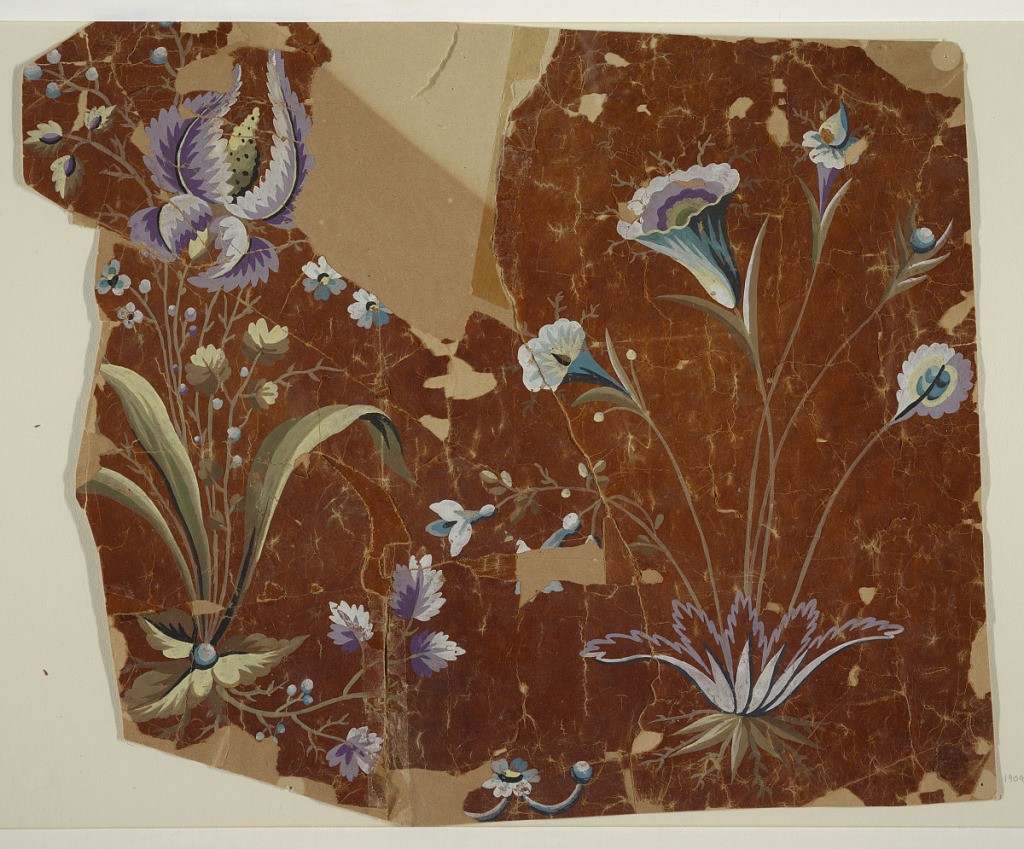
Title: Design for an Embroidered or Woven Border
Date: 1815–1840
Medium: Brush and gouache on oily tracing paper
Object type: Drawing
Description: Shown are two plants of different designs united naturalistic and fnatastical forms; the right one shows blossoms in bell and in peacock feather shapes. Bottom center, a blossom and a bead on the points of segments, intended to alternate like the plants.